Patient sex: M
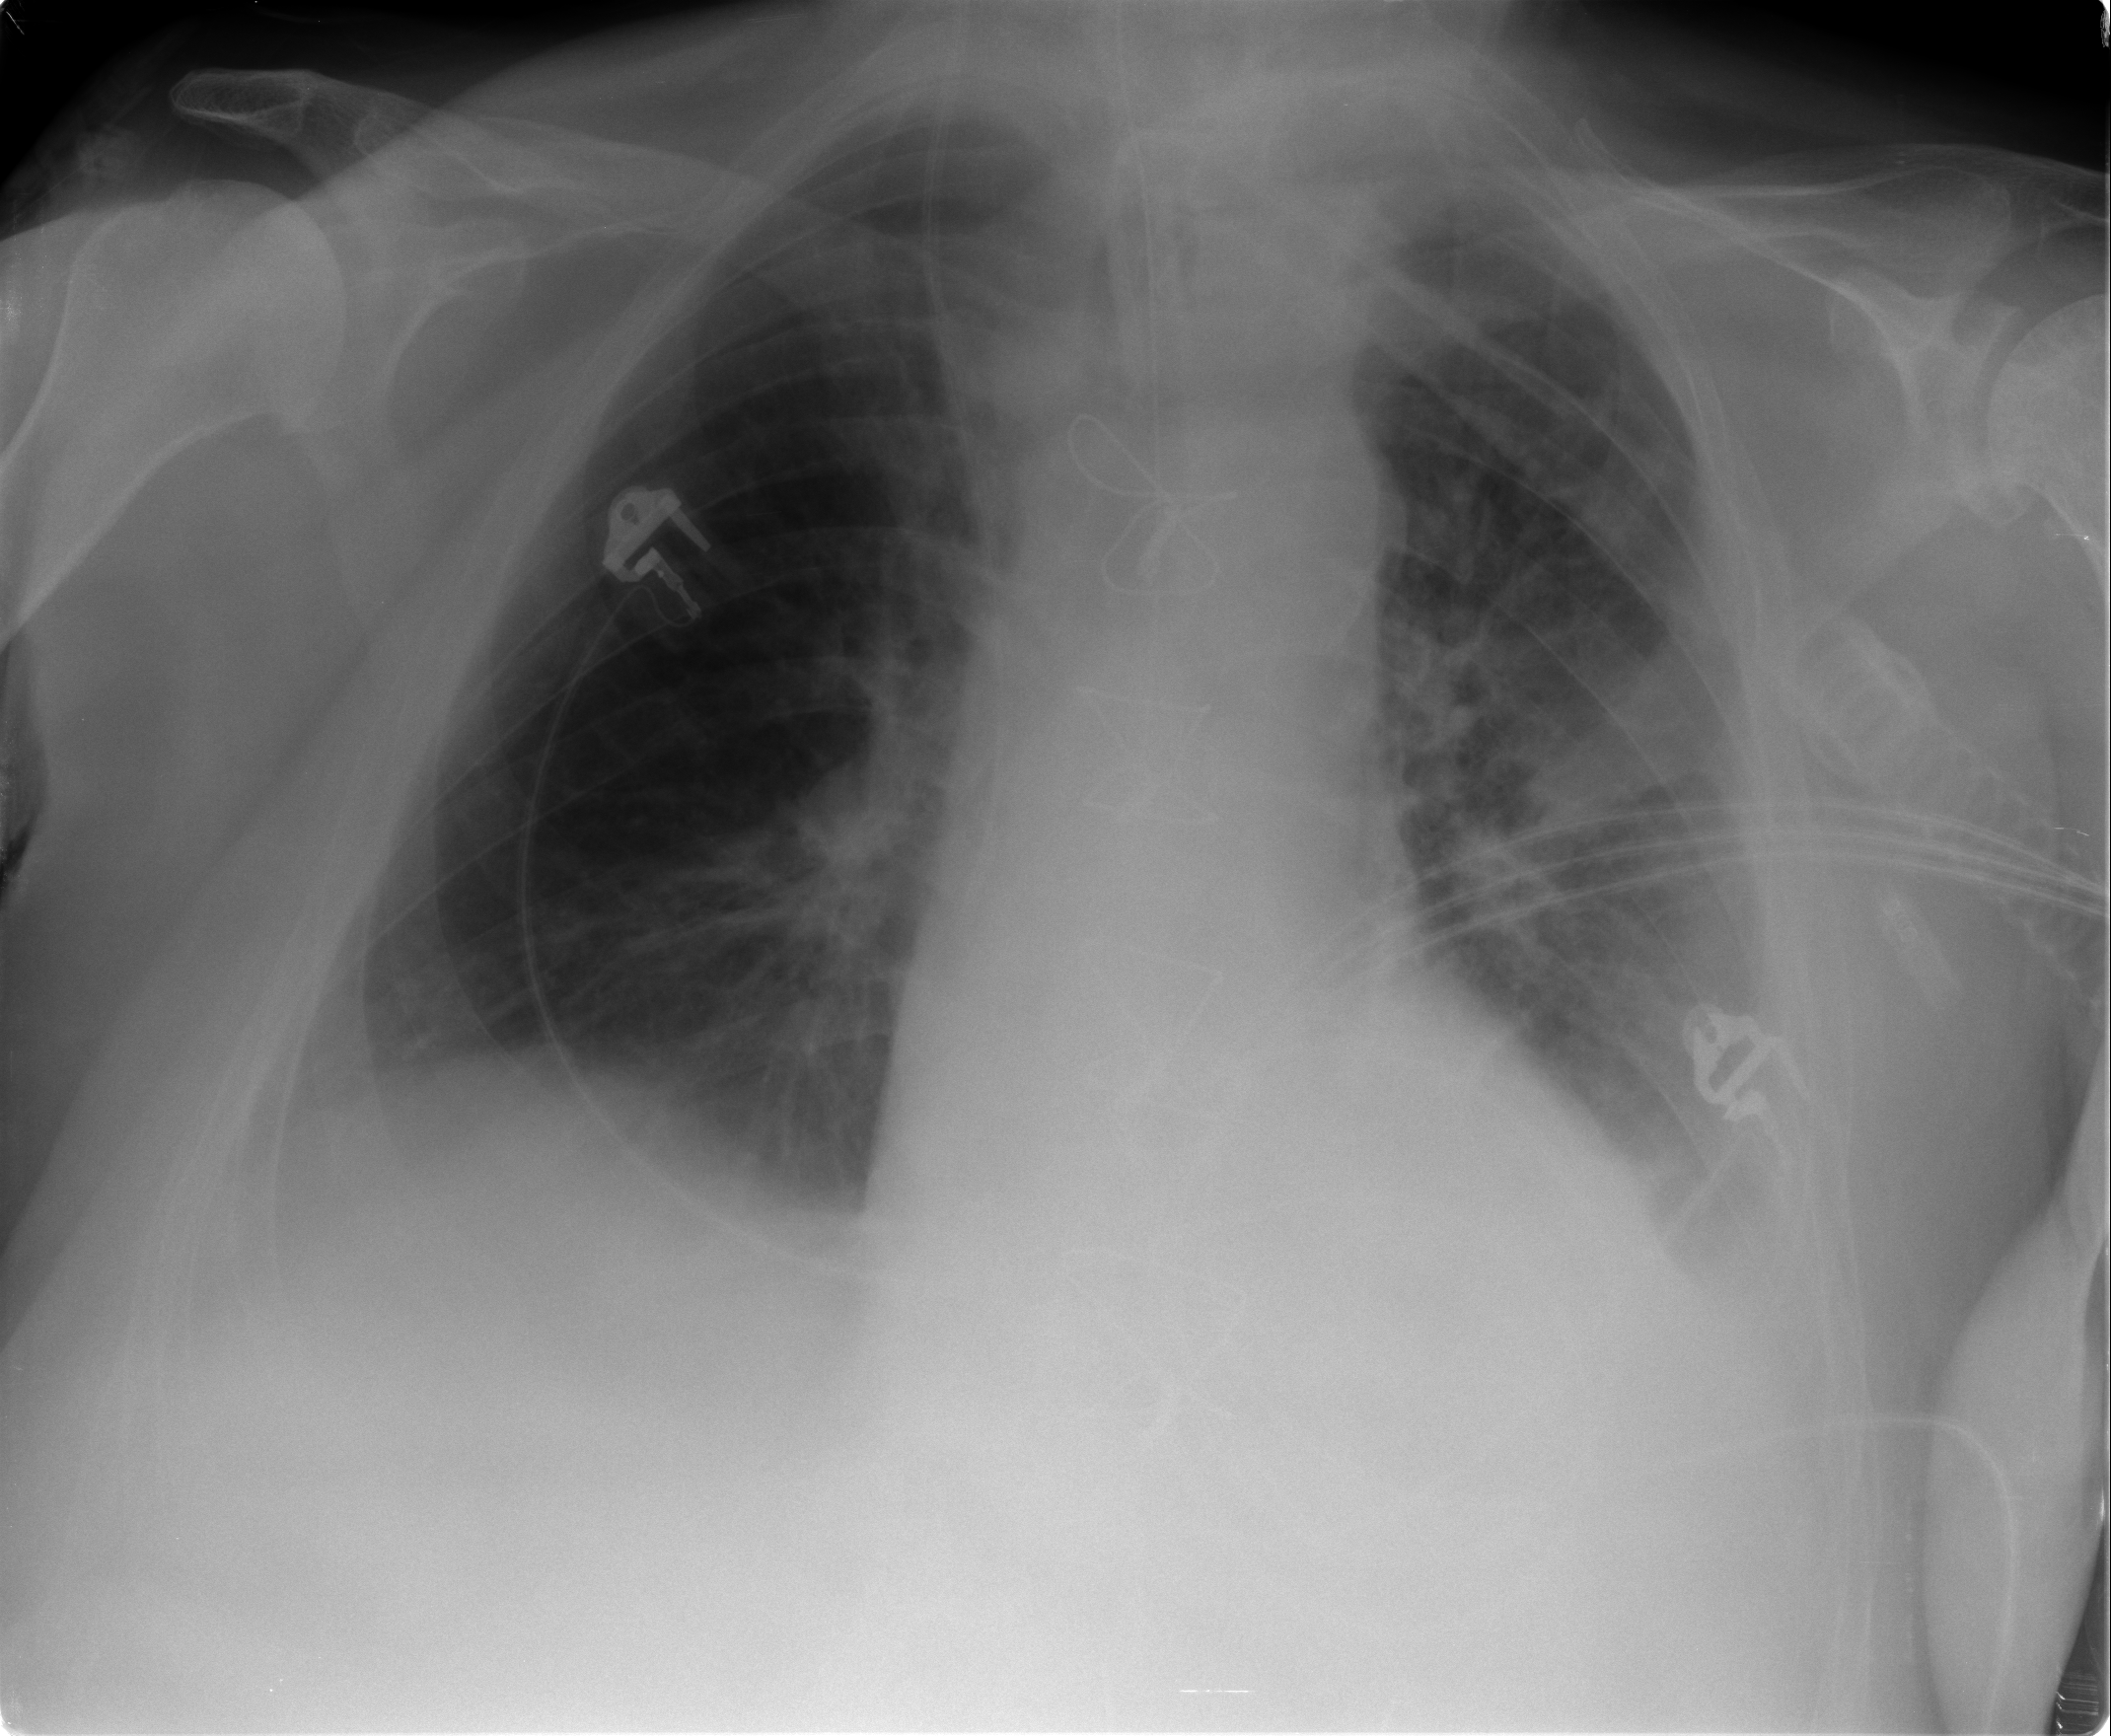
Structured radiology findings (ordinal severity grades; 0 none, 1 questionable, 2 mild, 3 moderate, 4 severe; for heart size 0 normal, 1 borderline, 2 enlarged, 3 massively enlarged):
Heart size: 2
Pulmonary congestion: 1
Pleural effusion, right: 1
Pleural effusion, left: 2
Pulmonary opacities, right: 0
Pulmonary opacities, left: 2
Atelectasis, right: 2
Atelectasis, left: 2